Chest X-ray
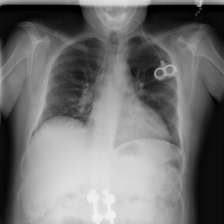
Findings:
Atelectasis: negative
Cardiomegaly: negative
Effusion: negative
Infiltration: negative
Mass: negative
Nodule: negative
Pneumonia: negative
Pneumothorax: negative
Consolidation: negative
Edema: negative
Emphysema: negative
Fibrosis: negative
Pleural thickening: negative
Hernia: negative